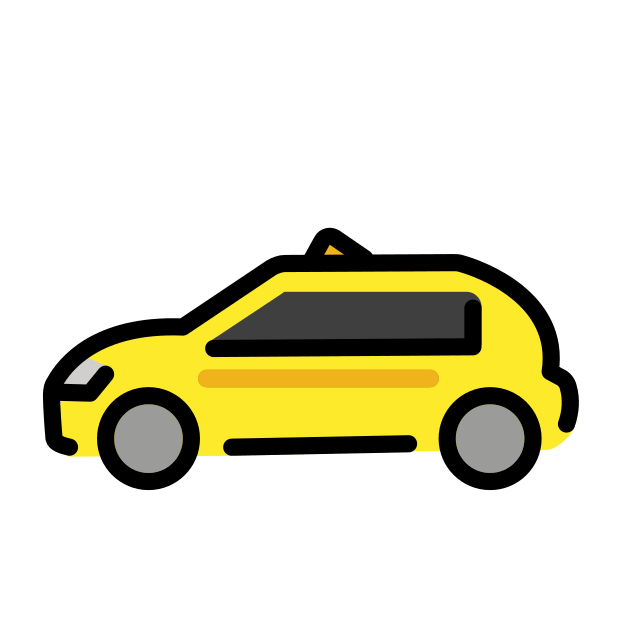
Emoji: 🚕
Name: taxi
Unicode: 0x1f695